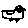
Label: bird